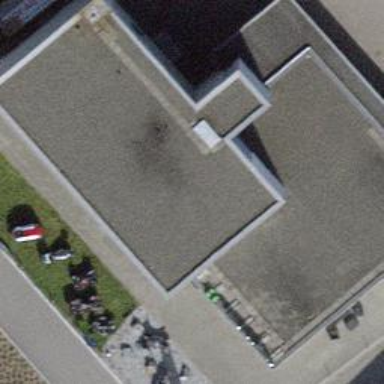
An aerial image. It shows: Commercial building.